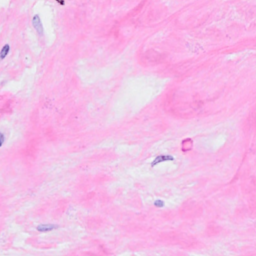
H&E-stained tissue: Breast